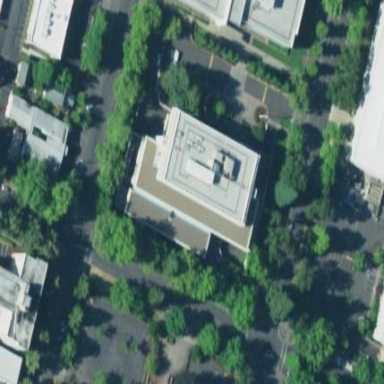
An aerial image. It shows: Part of building is shown in the image.